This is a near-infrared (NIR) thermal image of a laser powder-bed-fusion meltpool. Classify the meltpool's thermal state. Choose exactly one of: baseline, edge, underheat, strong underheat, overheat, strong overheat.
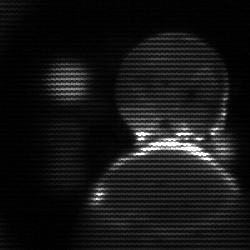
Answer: edge